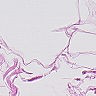
Metastatic tissue present: no